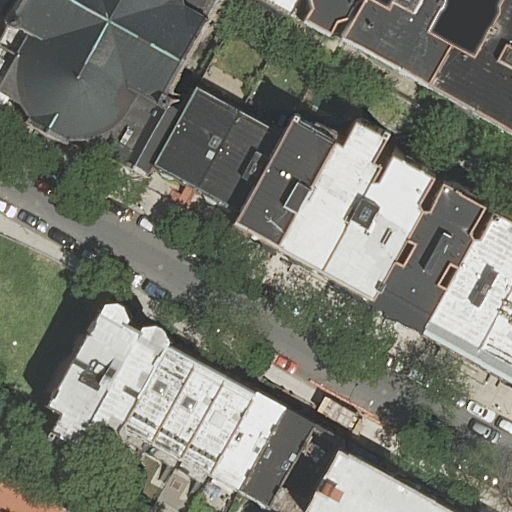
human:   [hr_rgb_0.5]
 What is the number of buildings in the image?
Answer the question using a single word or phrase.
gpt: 21

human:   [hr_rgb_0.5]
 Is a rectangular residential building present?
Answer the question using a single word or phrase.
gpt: yes

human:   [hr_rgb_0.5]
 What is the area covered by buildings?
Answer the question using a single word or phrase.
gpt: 4831m2

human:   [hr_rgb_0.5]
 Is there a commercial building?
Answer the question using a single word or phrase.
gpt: no

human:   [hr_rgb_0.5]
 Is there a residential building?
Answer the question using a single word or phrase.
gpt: yes

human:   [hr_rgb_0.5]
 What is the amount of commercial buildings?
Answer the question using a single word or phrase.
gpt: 0

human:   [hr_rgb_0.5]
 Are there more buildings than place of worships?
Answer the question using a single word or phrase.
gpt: yes

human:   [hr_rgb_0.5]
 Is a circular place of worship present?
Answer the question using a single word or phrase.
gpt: no

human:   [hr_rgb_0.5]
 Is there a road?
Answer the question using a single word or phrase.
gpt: yes

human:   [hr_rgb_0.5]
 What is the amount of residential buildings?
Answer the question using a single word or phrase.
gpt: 20

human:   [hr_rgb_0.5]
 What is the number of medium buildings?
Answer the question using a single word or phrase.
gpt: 18

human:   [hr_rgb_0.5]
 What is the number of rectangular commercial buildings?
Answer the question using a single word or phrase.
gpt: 0

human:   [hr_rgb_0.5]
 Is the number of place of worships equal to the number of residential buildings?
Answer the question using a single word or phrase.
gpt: no

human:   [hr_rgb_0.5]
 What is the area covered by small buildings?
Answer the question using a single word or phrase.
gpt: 87m2

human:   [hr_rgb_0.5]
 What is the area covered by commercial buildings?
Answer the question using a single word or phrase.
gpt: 0m2

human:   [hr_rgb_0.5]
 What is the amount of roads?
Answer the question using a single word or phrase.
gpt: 1

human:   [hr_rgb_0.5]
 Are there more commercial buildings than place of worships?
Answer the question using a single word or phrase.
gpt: no

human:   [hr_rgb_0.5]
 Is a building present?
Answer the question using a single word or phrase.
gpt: yes

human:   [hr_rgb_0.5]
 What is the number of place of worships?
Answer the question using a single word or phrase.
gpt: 1

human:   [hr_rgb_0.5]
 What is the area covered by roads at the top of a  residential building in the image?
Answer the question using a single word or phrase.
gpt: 0m2

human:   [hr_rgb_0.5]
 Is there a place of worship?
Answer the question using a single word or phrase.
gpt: yes

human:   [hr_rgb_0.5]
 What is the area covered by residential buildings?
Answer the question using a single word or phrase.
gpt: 4501m2

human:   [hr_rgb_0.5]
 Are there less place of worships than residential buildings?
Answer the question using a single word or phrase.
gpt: yes

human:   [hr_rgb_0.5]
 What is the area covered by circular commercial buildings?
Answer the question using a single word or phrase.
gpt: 0m2

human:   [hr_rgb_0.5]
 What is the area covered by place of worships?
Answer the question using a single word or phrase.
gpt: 330m2

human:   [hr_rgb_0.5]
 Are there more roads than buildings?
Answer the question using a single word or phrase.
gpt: no

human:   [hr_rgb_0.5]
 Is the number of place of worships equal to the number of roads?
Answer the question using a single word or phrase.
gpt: yes

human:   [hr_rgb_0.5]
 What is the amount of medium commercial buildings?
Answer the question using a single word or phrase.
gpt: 0

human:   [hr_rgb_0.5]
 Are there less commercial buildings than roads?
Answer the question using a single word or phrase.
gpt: yes

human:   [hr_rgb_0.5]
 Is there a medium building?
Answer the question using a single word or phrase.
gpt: yes

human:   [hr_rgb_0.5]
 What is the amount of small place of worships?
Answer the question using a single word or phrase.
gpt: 0

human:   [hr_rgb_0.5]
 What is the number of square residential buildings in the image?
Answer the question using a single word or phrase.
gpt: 0

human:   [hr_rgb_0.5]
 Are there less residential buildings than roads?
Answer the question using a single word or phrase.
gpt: no

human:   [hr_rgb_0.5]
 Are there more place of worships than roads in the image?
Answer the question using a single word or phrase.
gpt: no

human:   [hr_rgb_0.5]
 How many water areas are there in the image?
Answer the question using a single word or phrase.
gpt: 0

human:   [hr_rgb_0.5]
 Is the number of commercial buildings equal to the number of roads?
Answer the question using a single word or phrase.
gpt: no

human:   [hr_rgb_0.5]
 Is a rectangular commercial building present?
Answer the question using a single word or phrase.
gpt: no

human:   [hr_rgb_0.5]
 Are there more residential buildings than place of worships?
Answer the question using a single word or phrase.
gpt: yes

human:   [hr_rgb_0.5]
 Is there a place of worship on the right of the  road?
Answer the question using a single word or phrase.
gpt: no

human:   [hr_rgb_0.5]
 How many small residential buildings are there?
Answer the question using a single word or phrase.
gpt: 2

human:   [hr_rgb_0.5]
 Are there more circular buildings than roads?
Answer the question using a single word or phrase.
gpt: no

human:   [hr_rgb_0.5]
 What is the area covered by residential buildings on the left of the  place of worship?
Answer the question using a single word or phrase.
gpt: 59m2

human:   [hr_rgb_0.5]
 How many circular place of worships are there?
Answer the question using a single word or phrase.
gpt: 0

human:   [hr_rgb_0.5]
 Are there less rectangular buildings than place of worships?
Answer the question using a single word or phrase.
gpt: no

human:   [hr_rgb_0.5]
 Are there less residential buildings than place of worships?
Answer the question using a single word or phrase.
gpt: no

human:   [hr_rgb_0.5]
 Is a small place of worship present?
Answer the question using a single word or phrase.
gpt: no

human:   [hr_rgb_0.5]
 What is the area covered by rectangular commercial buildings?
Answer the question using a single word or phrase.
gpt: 0m2

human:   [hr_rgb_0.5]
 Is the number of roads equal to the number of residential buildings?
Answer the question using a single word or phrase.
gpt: no

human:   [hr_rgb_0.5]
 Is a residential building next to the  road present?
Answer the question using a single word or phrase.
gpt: yes

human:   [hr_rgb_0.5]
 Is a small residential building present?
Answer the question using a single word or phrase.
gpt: yes

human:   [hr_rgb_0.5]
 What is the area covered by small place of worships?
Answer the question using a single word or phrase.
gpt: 0m2

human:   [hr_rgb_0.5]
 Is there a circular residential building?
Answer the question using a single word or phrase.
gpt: no

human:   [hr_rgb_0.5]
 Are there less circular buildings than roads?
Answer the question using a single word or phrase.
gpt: yes

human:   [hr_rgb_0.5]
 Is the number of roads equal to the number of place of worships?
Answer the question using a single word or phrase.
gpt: yes

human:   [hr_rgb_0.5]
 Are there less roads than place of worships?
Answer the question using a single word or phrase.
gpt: no

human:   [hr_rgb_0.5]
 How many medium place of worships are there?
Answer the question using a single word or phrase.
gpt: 1

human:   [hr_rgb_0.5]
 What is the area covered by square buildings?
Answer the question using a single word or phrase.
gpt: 0m2

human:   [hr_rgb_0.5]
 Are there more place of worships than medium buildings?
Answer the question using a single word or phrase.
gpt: no

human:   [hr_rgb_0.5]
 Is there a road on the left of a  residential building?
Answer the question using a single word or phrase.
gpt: no

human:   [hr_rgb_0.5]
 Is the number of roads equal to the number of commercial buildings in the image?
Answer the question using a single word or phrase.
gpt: no

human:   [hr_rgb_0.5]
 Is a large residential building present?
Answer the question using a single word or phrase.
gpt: yes

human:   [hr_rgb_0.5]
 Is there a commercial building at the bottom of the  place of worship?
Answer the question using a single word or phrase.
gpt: no

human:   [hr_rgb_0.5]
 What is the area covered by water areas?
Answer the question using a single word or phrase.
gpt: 0m2

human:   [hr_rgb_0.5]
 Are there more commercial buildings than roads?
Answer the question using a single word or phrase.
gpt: no